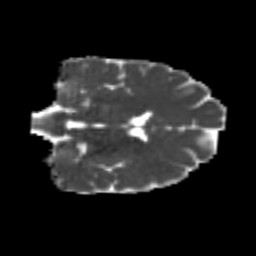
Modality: MD
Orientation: coronal
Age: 23
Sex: female
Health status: healthy
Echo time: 0.074 s